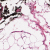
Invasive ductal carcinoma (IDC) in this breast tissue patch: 0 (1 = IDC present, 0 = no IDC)